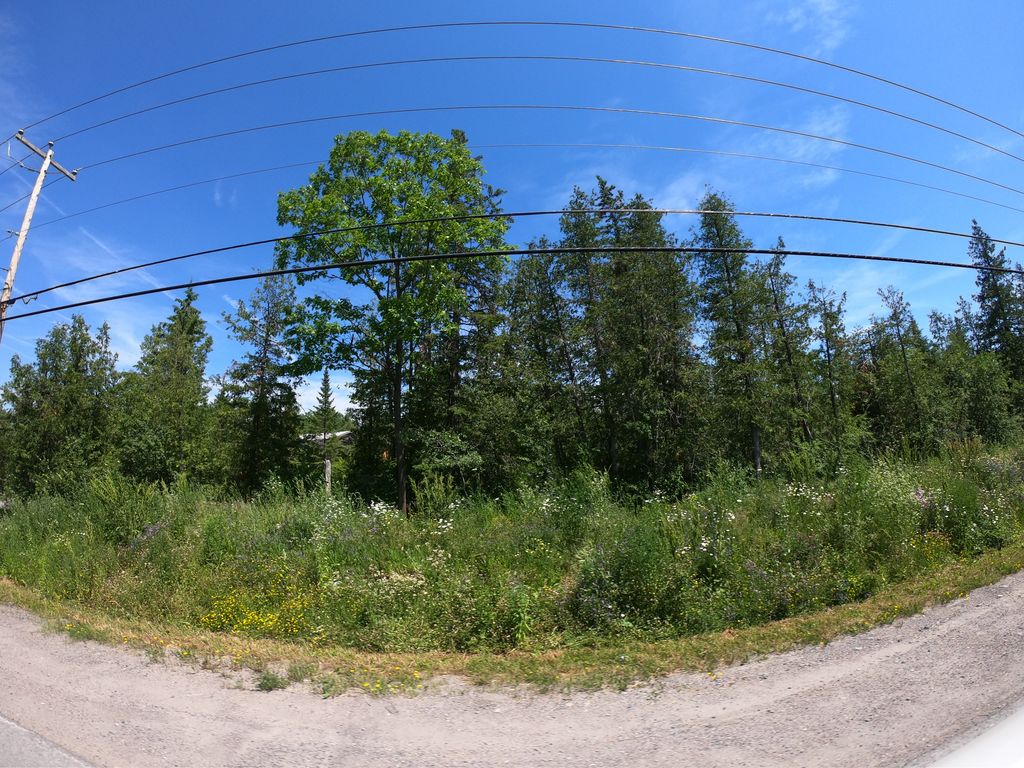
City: ottawa-gatineau